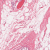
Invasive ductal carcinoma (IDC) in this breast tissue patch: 0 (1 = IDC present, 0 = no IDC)